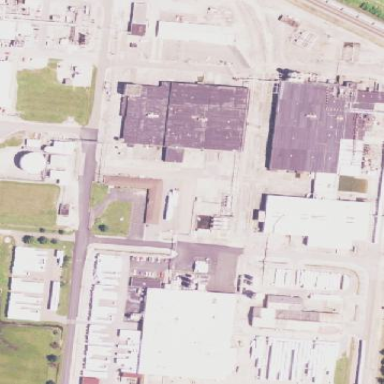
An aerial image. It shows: Industrial area primarily dedicated to chemical activities.